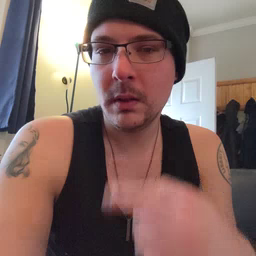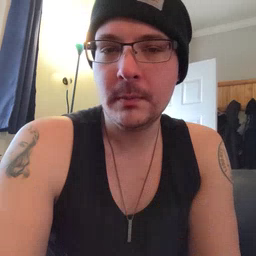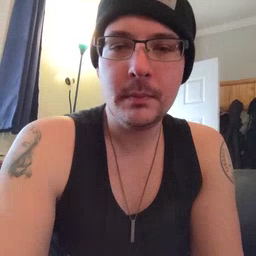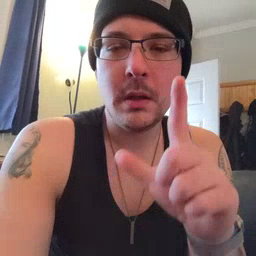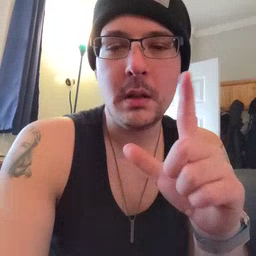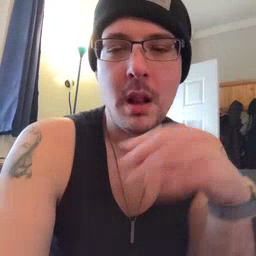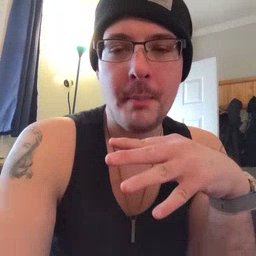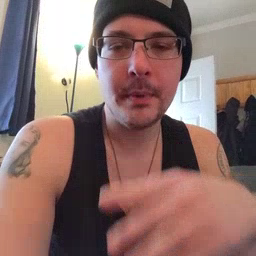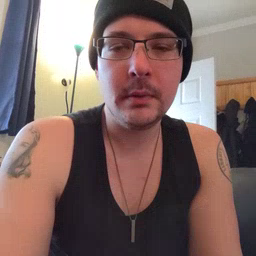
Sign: lamp